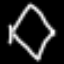
Label: diamond